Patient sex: F
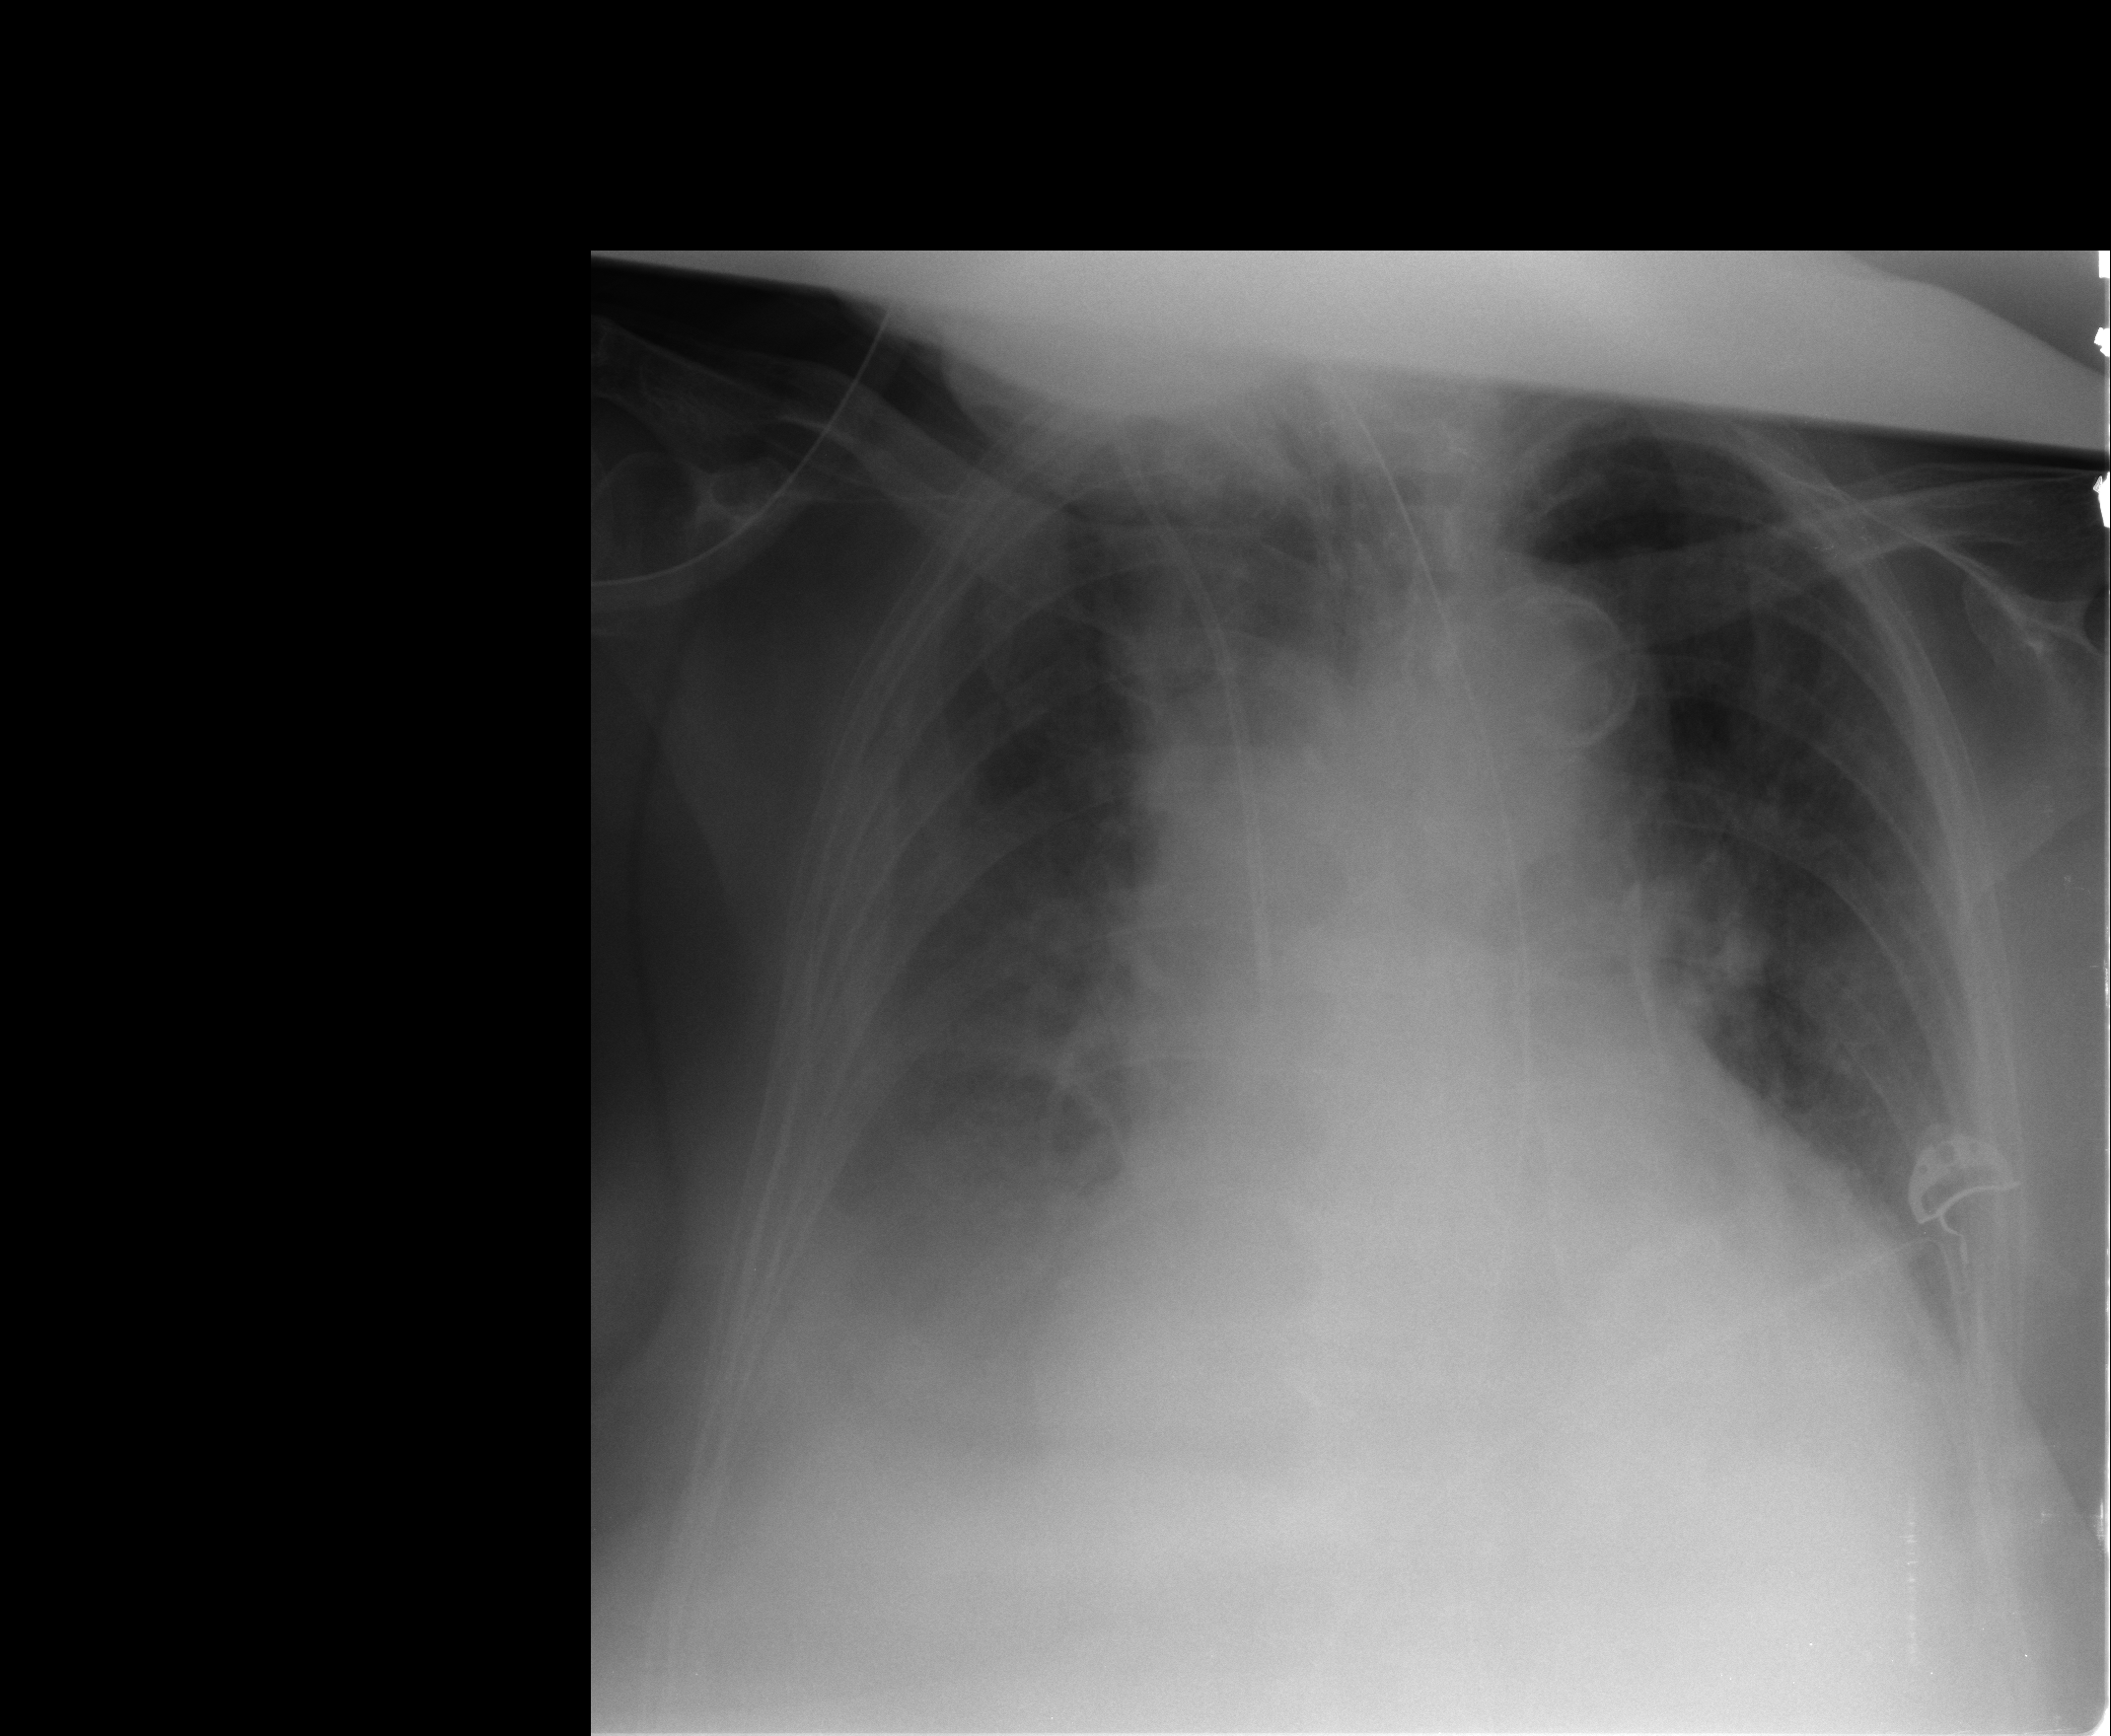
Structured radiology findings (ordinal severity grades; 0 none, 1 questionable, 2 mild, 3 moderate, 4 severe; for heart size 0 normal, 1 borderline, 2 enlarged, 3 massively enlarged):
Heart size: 2
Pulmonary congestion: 1
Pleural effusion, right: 3
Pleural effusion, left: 2
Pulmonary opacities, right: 1
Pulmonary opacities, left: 1
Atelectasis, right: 2
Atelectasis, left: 2